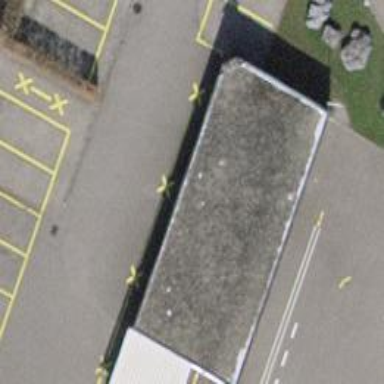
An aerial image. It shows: Bicycle parking facility.